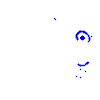
Particle: pion